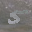
Label: 5